Current action and preconditions to check: trajectory_clear

Your task: For each precondition in the list above, predict whether it will hold at this action.

Consider the current scene as observed from the mobile robot's camera, and analyze the predicted future states of all dynamic agents (e.g., people, animals, vehicles, or any moving entities) within the NEXT SECOND.

IMPORTANT: Only answer "very likely" if you are absolutely certain—based on strong, clear evidence—that a dynamic agent will violate the precondition in the predicted future state. Do NOT answer "very likely" for unlikely, ambiguous, or low-probability risks.

Ask yourself for each precondition: Is there a high probability, with clear and convincing evidence, that the predicted future states of any dynamic agent will interfere with the predicted future state of the currently executing action within the NEXT SECOND, causing that precondition to fail?

Assess the risk level based on these predictions. Use "likely" or "very likely" if motions create a clear risk of interference.

Use "neutral" or "improbable" if agents are nearby but their predicted paths are clearly diverging or non-conflicting.

Failure Risk Categories: "very improbable", "improbable", "neutral", "likely", "very likely"

Answer Format: Output ONLY the probability_of_failure value from these categories: "very improbable", "improbable", "neutral", "likely", "very likely"

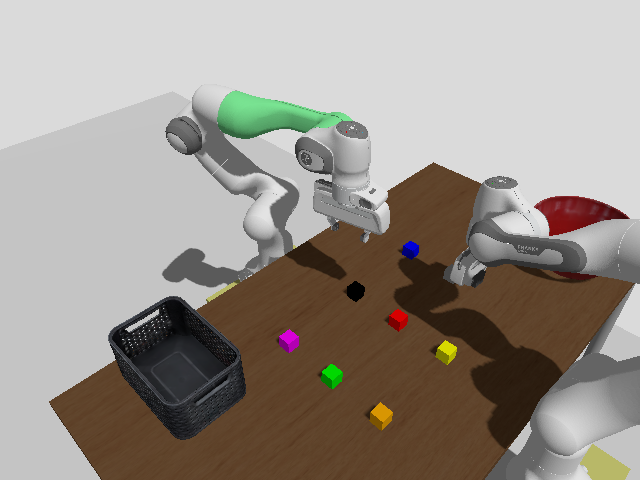

Answer: improbable